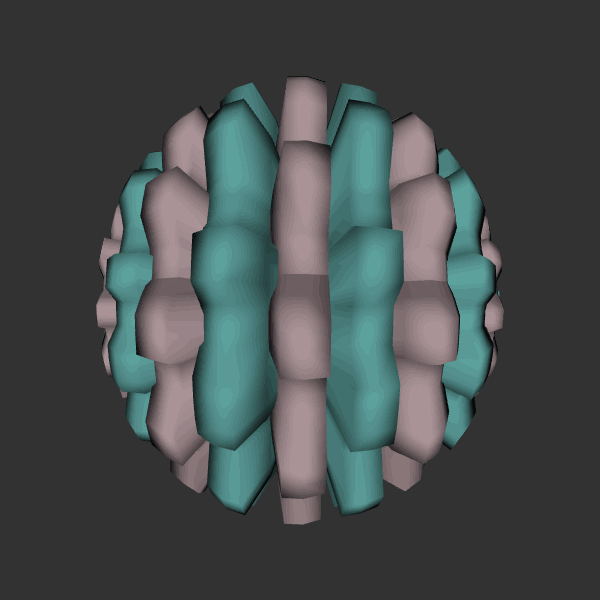
Background: dark